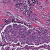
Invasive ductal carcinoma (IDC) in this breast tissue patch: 0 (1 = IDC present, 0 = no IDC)